Question: I am working in joomla 2.5 and I have to create a module for and using .
and I am using 'geocoder = new GClientGeocoder();' but it is now working
output image:-
My html '<div>' tag
'''
<div id="map_canvas" style="width: 800px; height:800px;"></div>
'''
My script
'''
<script>
//<![CDATA[
var map = null;
var geocoder = null;
function initialize() {
if (GBrowserIsCompatible()) {
//calls map to appear inside <div> with id, "map_canvas"
map = new GMap2(document.getElementById("map_canvas"));
//adds zoom and arrow controls to map
geocoder = new GClientGeocoder();
map.setMapType(G_SATELLITE_MAP);
var allAddress = "Dubai~Abu Dhabi";
var addresses = new Array();
addresses = allAddress.split("~");
var curIndex = 0;
function showAddress() {
var _cur = addresses[curIndex];
geocoder.getLatLng(
_cur,
function(point) {
alert(_cur);
if (!point) {
alert(_cur + " not found");
} else {
alert(_cur+":"+point);
}
//do next after done
curIndex++;
if(curIndex<addresses.length)
showAddress();
}
);
}
showAddress();
}
}
//]]>
</script>
'''
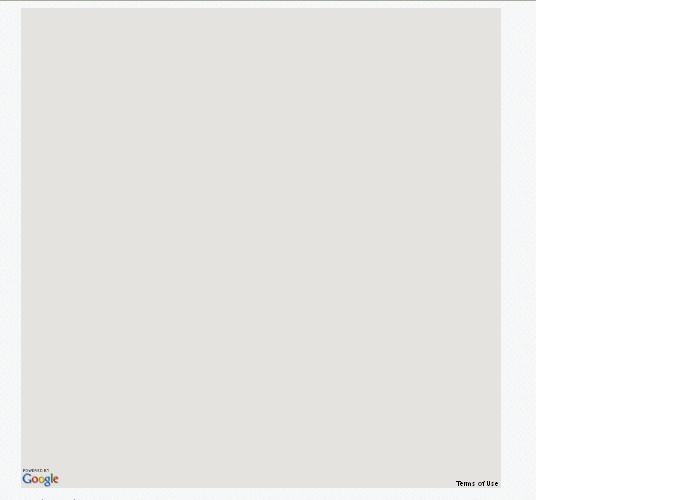
Answer: See below code and try it.
I am using php static array you can connect your database and create array according your requirement. see the array below.
'''
<?php $item = array('jaipur, rajasthan,india', 'udaipur, rajasthan,india'); ?>
'''
Below My Code Take a look.
'''
<html>
<head>
<script src="http://maps.google.com/maps?file=api&amp;v=2&amp;key=AIzaSyDwFjOazEAe1MI7nHV6vUwkWytOp8LH2Zk" type="text/javascript"></script>
</head>
<body onload="initialize();">
<?php $item = array('jaipur, rajasthan,india', 'udaipur, rajasthan,india'); ?>
<script>
var map = null;
var geocoder = null;
function initialize() {
if (GBrowserIsCompatible()) {
map = new GMap2(document.getElementById("map_canvas"));
var addresses = ["<?php echo implode ('","', $item); ?>"]
var geocoder = new GClientGeocoder();
//var addresses = ["A II Z, Ibn Battuta Mall, Sheikh Zayed Road, 5th Interchange, Jebel Ali Village, Dubai","A. Testoni,Dubai Festival City Mall, Ground Floor, Dubai", "Abdulla Hussain Khunji, The Dubai Mall,Downtown, Abu Dhabi"];
var curIndex = 0;
function showAddress() {
var _cur = addresses[curIndex];
geocoder.getLatLng(
_cur,
function(point) {
if (!point) {
//alert(_cur + " not found");
//map.setCenter(new GLatLng(0, 0), 6);
//map.setUIToDefault();
} else {
//console.log(_cur+":"+point);
//alert(_cur);
var cafeIcon = new GIcon(G_DEFAULT_ICON);
// Set up our GMarkerOptions object
markerOptions = { icon:cafeIcon };
map.setCenter(point, 6);
var marker = new GMarker(point, markerOptions);
map.addOverlay(marker);
var sales = new Array();
sales = _cur.split("|");
//Add click event on push pin to open info window on click of the icon
GEvent.addListener(marker, "click", function() {
marker.openInfoWindowHtml("<p class='para1bold' style="font-weight: bold;">Address <br /><span class='para1' style='font-weight:normal;'>" + sales[1] + "</span></p>");
});
//Provides map,satellite,hybrid and terrain views in the map along with zoom control
map.setUIToDefault();
}
//do next after done
curIndex++;
if(curIndex<addresses.length)
showAddress();
}
);
}
showAddress();
}
}
</script>
<div id="map_canvas" style="width:100%; height:750px;"></div>
</body>
</html>
'''